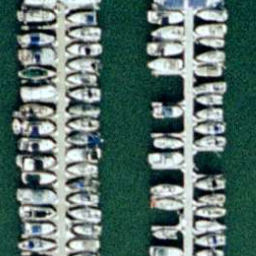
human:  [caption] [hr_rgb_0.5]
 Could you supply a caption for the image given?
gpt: Many boats docked in lines at the harbor and just a few positions are free .

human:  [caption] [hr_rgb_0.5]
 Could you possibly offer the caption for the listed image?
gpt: Lots of boats docked in lines at the harbor .

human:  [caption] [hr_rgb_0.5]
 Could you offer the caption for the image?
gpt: Many boats docked in lines at the harbor and the water is deep blue .

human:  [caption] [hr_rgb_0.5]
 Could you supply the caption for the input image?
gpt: Lots of boats docked in lines at the harbor the boats are closed to each other .

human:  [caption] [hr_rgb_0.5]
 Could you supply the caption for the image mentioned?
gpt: Lots of boats docked in lines at the harbor and the boats are closed to each other .